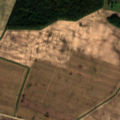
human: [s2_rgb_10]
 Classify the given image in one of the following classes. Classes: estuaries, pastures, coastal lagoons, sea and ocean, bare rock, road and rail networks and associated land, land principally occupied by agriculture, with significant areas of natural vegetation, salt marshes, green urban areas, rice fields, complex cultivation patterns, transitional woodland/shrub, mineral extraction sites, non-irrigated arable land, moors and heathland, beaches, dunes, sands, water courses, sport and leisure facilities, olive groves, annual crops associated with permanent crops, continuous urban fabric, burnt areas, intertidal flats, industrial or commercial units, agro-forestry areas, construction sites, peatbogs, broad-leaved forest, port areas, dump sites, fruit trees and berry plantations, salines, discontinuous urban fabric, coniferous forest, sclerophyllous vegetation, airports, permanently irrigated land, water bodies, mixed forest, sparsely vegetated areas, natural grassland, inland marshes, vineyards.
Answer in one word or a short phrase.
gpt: non-irrigated arable land, broad-leaved forest